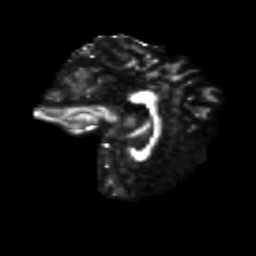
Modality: FA
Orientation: sagittal
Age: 39
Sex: female
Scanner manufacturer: siemens
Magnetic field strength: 3 T
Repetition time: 8.6 s
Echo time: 0.095 s